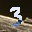
Label: 3